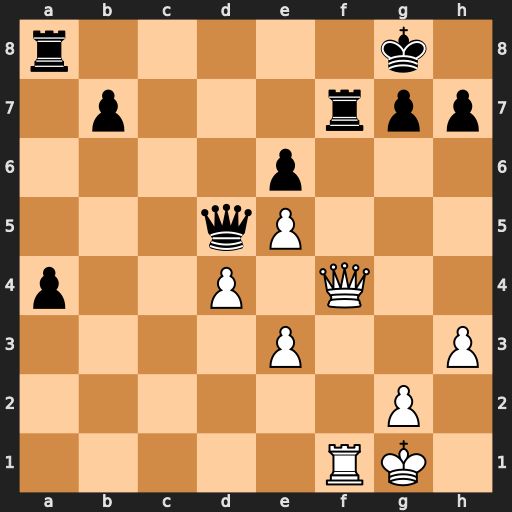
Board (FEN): r5k1/1p3rpp/4p3/3qP3/p2P1Q2/4P2P/6P1/5RK1
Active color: w
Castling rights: -
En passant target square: -
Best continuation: Qxf7+ Kh8 Qf8+ Rxf8 Rxf8#